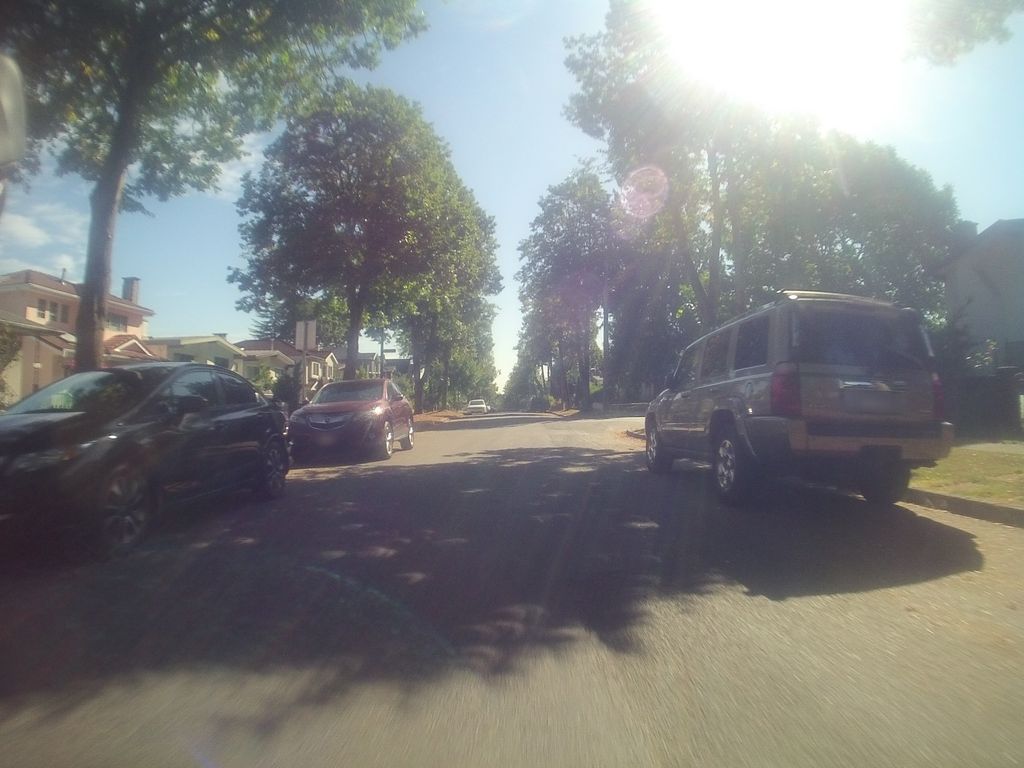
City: vancouver